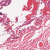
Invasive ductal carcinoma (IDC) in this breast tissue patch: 0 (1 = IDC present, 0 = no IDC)